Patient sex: F
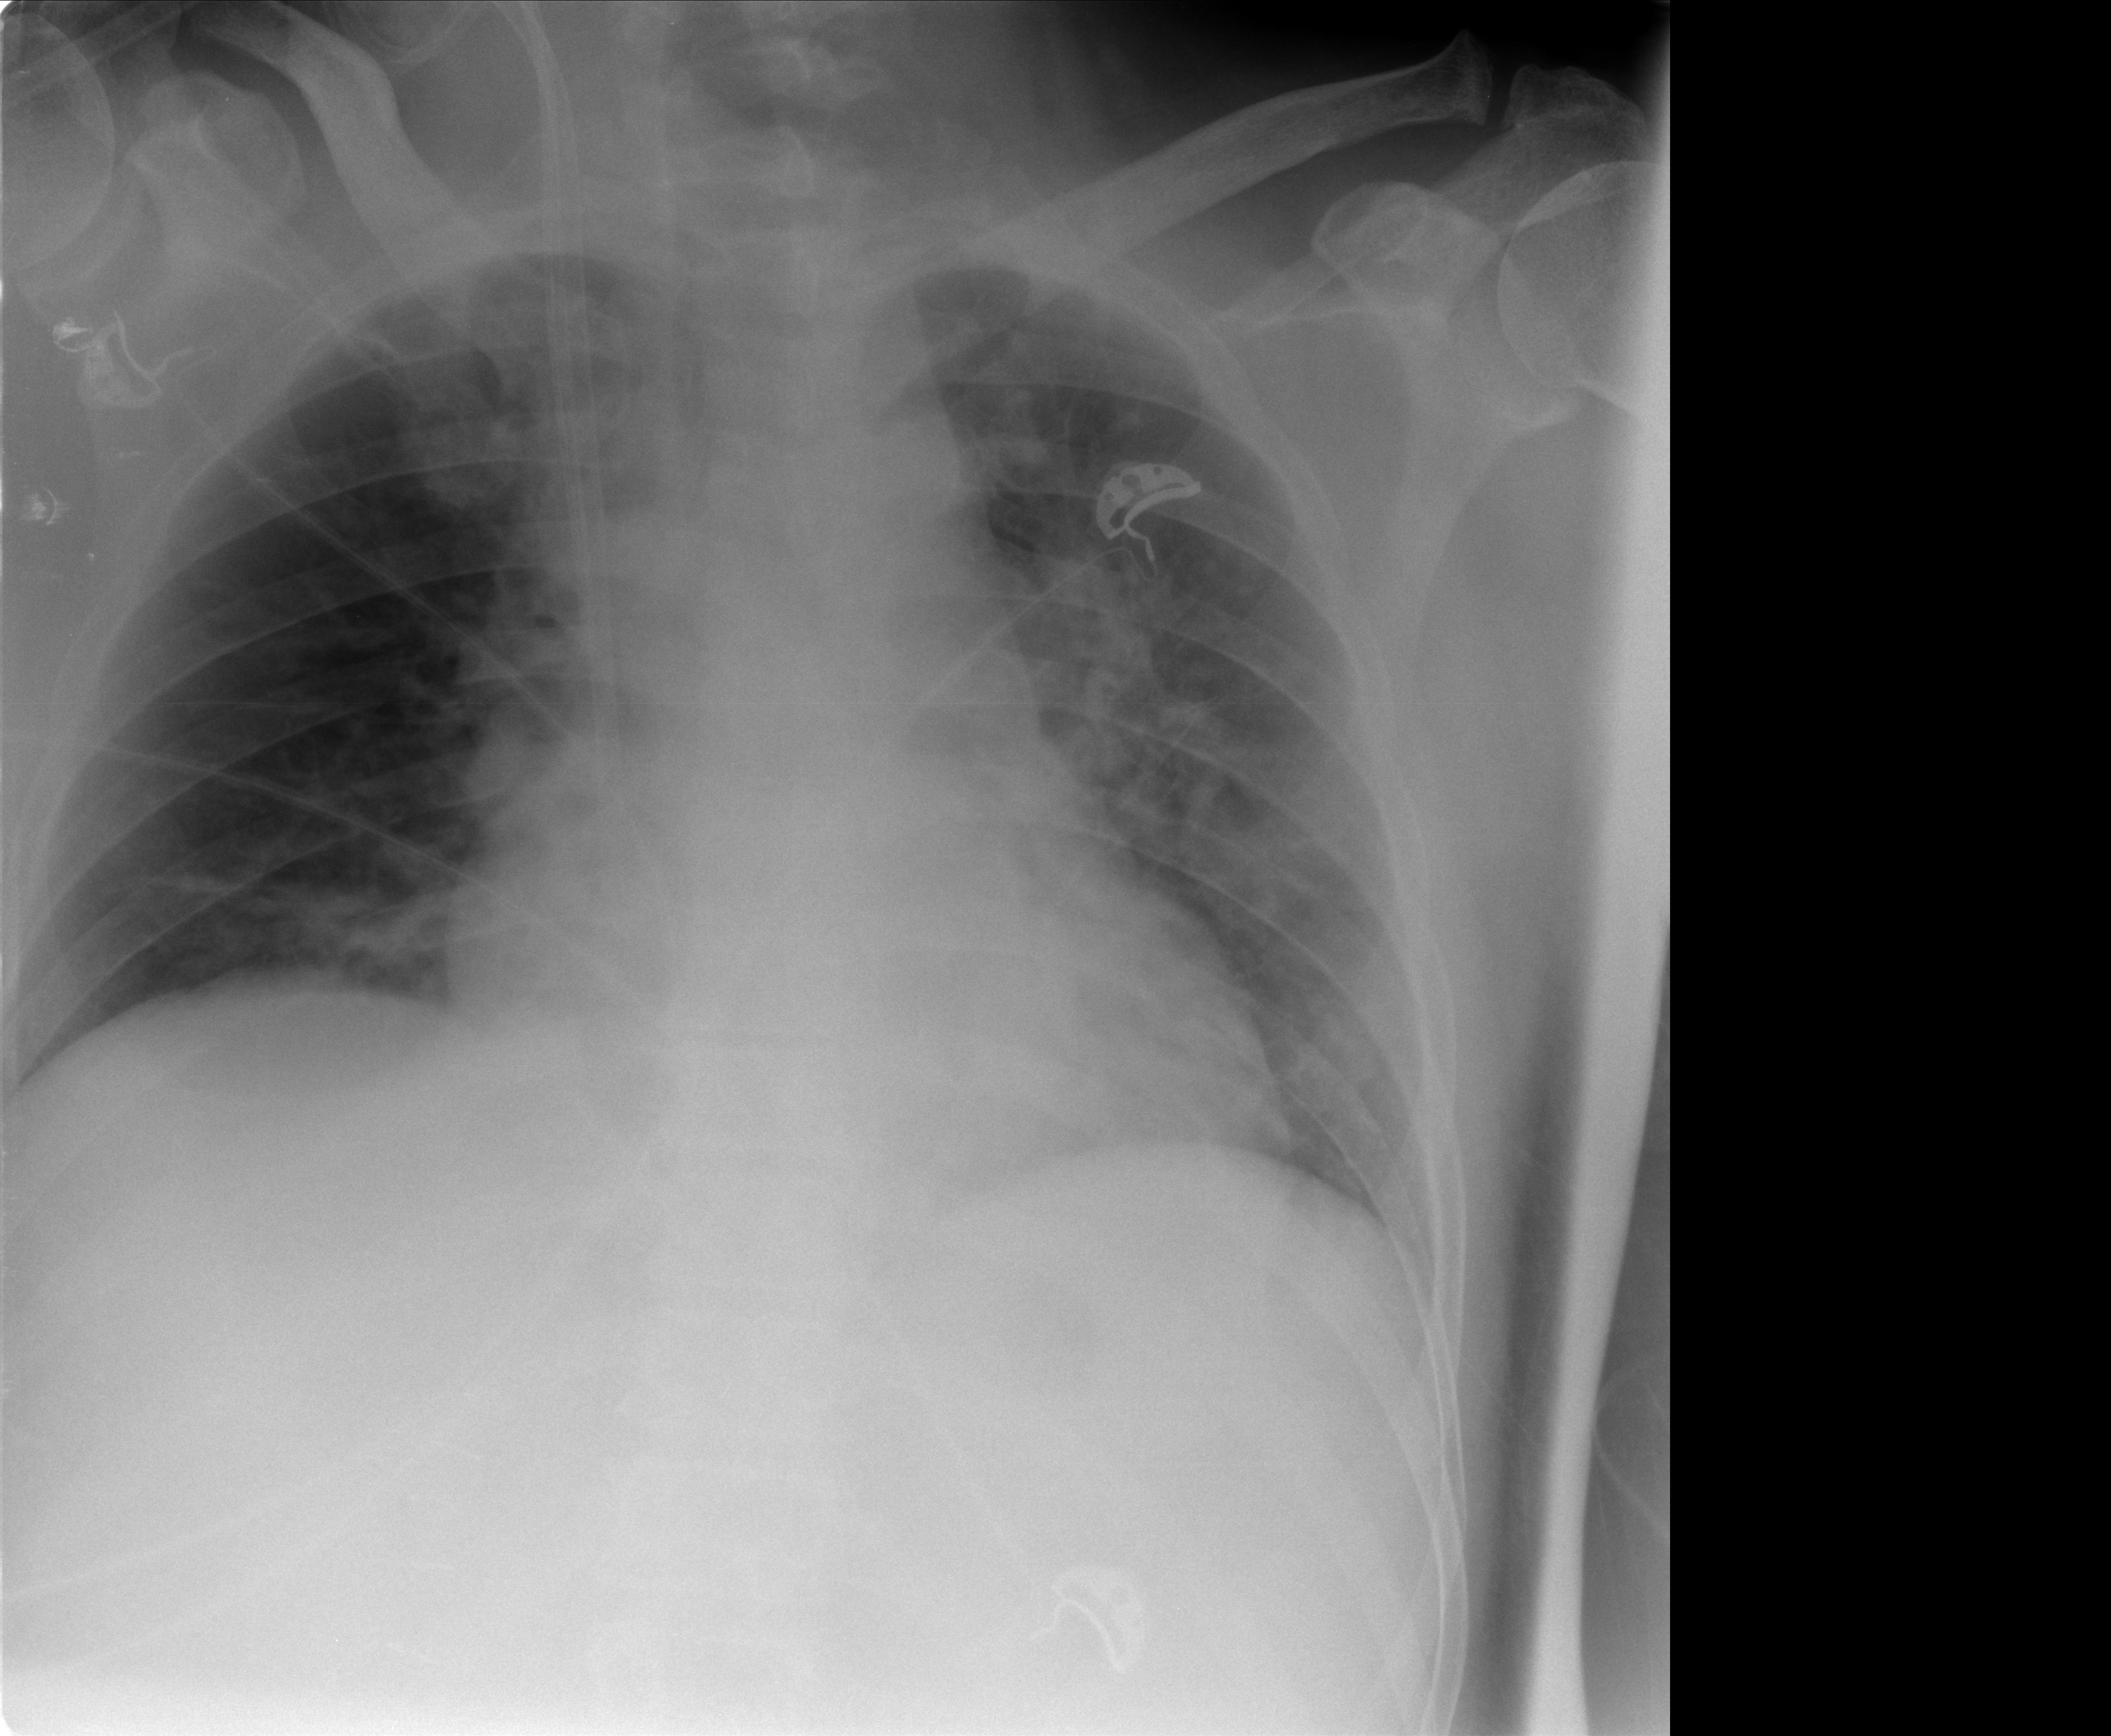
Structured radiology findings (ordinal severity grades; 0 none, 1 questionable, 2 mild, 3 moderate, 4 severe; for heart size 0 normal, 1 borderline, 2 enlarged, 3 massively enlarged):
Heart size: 2
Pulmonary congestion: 0
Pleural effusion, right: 0
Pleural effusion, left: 0
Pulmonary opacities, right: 0
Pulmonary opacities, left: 2
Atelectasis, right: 2
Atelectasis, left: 2